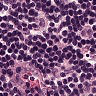
Metastatic tissue present: no